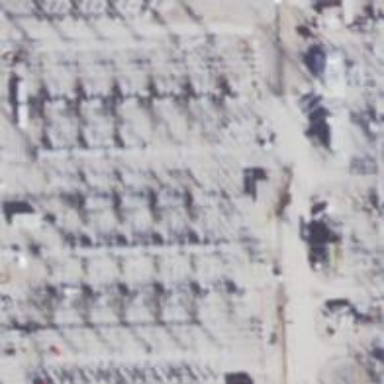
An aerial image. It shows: Switch for power supply.